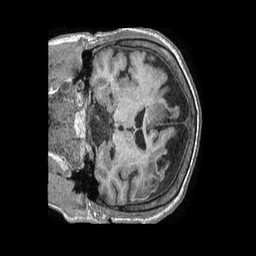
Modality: T1w
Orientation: coronal
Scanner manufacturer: philips
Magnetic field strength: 1.5 T
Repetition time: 0.007912 s
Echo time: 0.003654 s